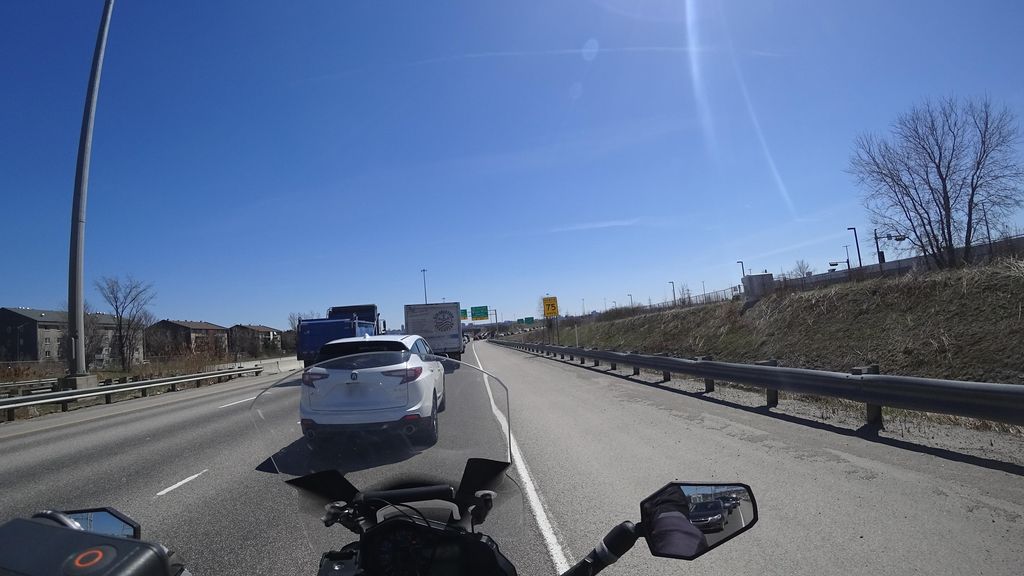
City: quebec_city